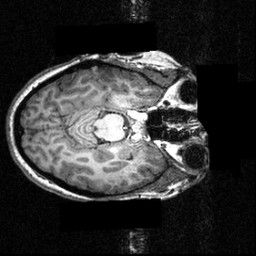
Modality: T1w
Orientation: axial
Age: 29
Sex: female
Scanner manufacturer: siemens
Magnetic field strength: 3.951 T
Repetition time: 1.5 s
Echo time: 0.00335 s